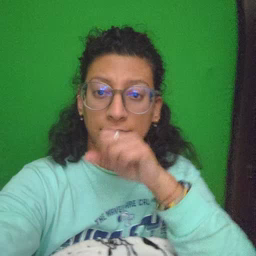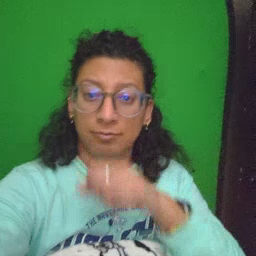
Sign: toy